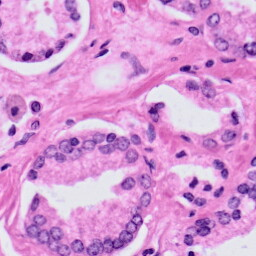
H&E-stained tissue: Prostate